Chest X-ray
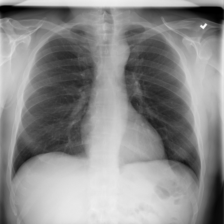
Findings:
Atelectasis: negative
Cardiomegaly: negative
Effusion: negative
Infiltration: negative
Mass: negative
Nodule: negative
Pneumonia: negative
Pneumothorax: negative
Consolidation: negative
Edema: negative
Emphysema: negative
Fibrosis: negative
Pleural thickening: negative
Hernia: negative